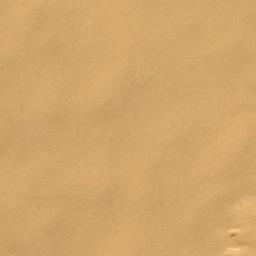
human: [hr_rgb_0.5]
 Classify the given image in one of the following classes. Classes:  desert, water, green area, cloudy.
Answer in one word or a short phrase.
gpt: desert